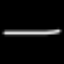
Label: line